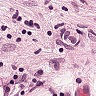
Metastatic tissue present: yes